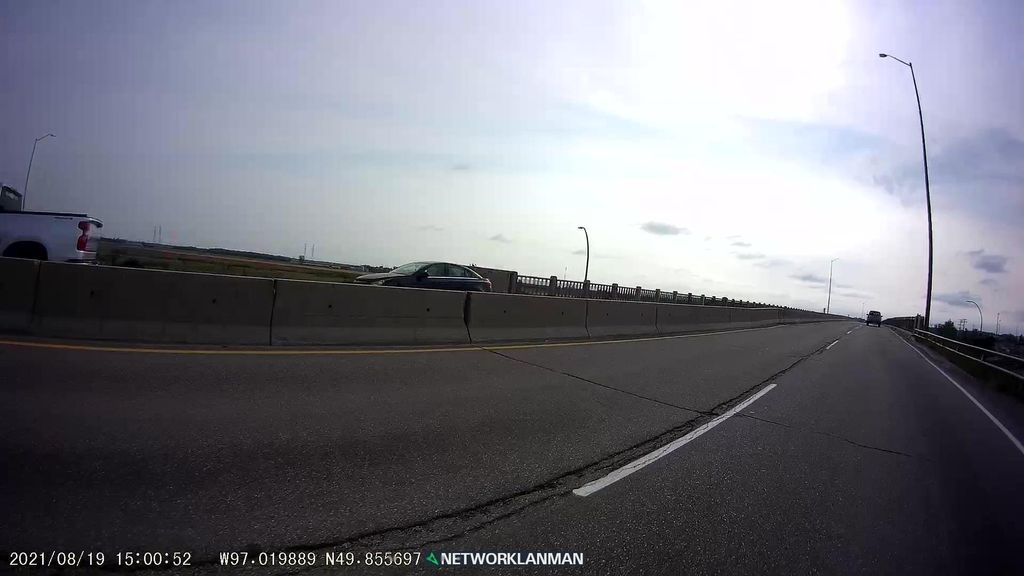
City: winnipeg